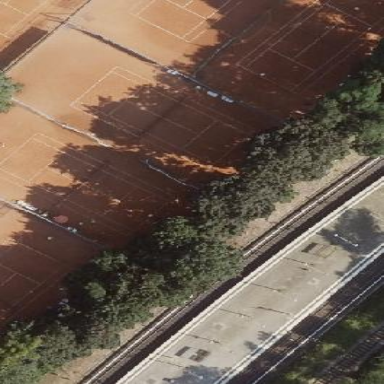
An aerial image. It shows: Tennis pitch with clay surface for leisure sports.